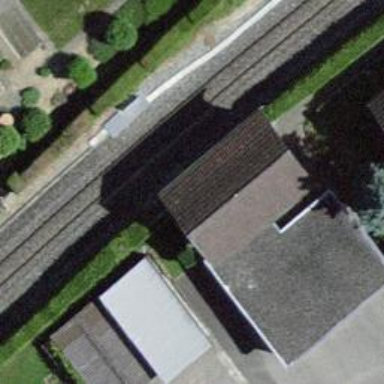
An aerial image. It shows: Narrow-gauge railway track electrified by contact line.